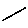
Label: line